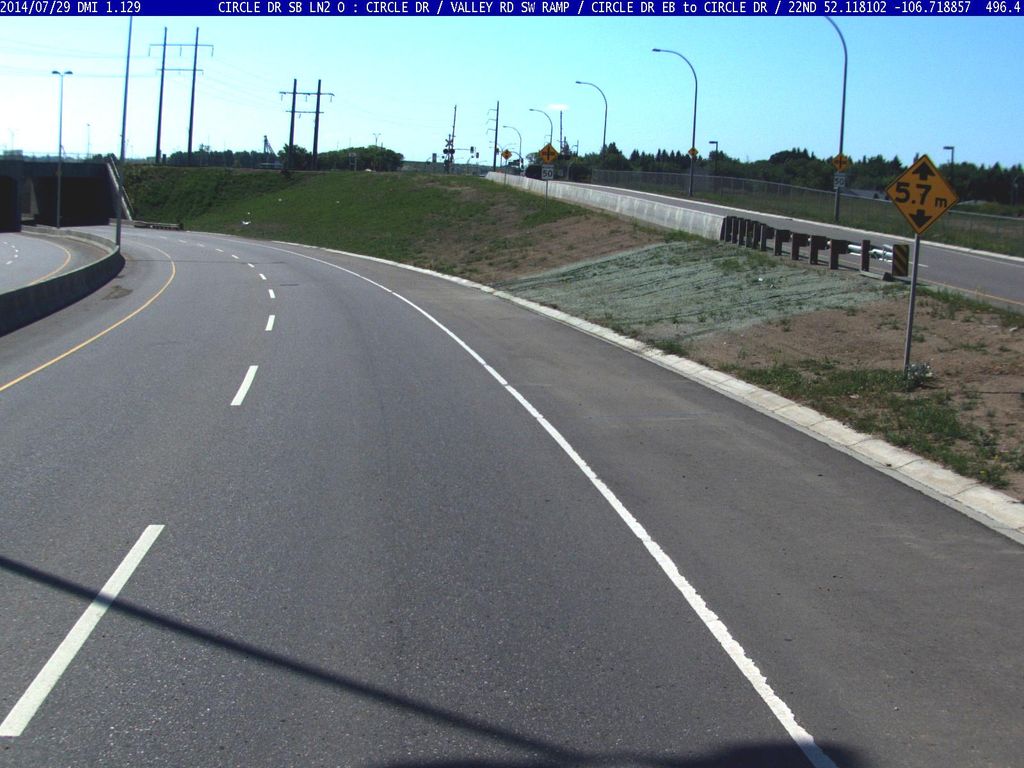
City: saskatoon